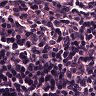
Metastatic tissue present: no